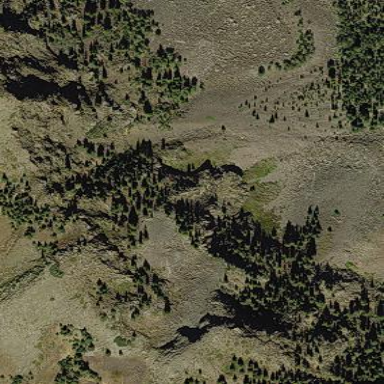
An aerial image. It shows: Natural scree.